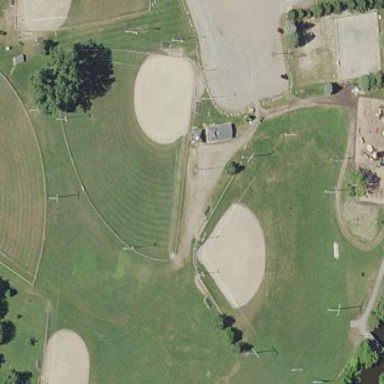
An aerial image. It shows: Baseball pitch for leisure land.